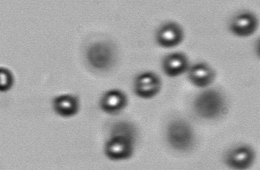
Label: Phaeocystis